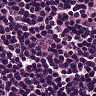
Metastatic tissue present: no